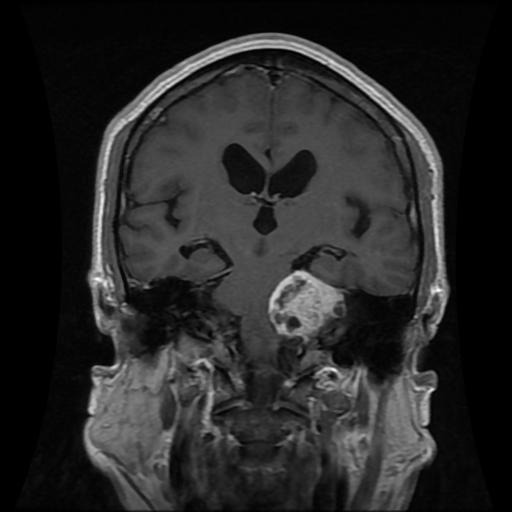
Label: meningioma